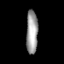
Tissue: prostate
Cell type: Epithelial cells
Senescence score: 0.7026
Nuclear area (px): 488
Mean DAPI intensity: 159.84